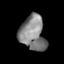
Tissue: skin
Cell type: Epithelial cells
Senescence score: 0.2715
Nuclear area (px): 864
Mean DAPI intensity: 131.571